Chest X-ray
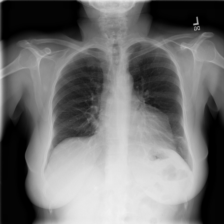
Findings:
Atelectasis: positive
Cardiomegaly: negative
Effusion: negative
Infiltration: negative
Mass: negative
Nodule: negative
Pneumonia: negative
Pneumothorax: negative
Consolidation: negative
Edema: negative
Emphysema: negative
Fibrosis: positive
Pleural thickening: negative
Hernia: negative